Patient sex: F
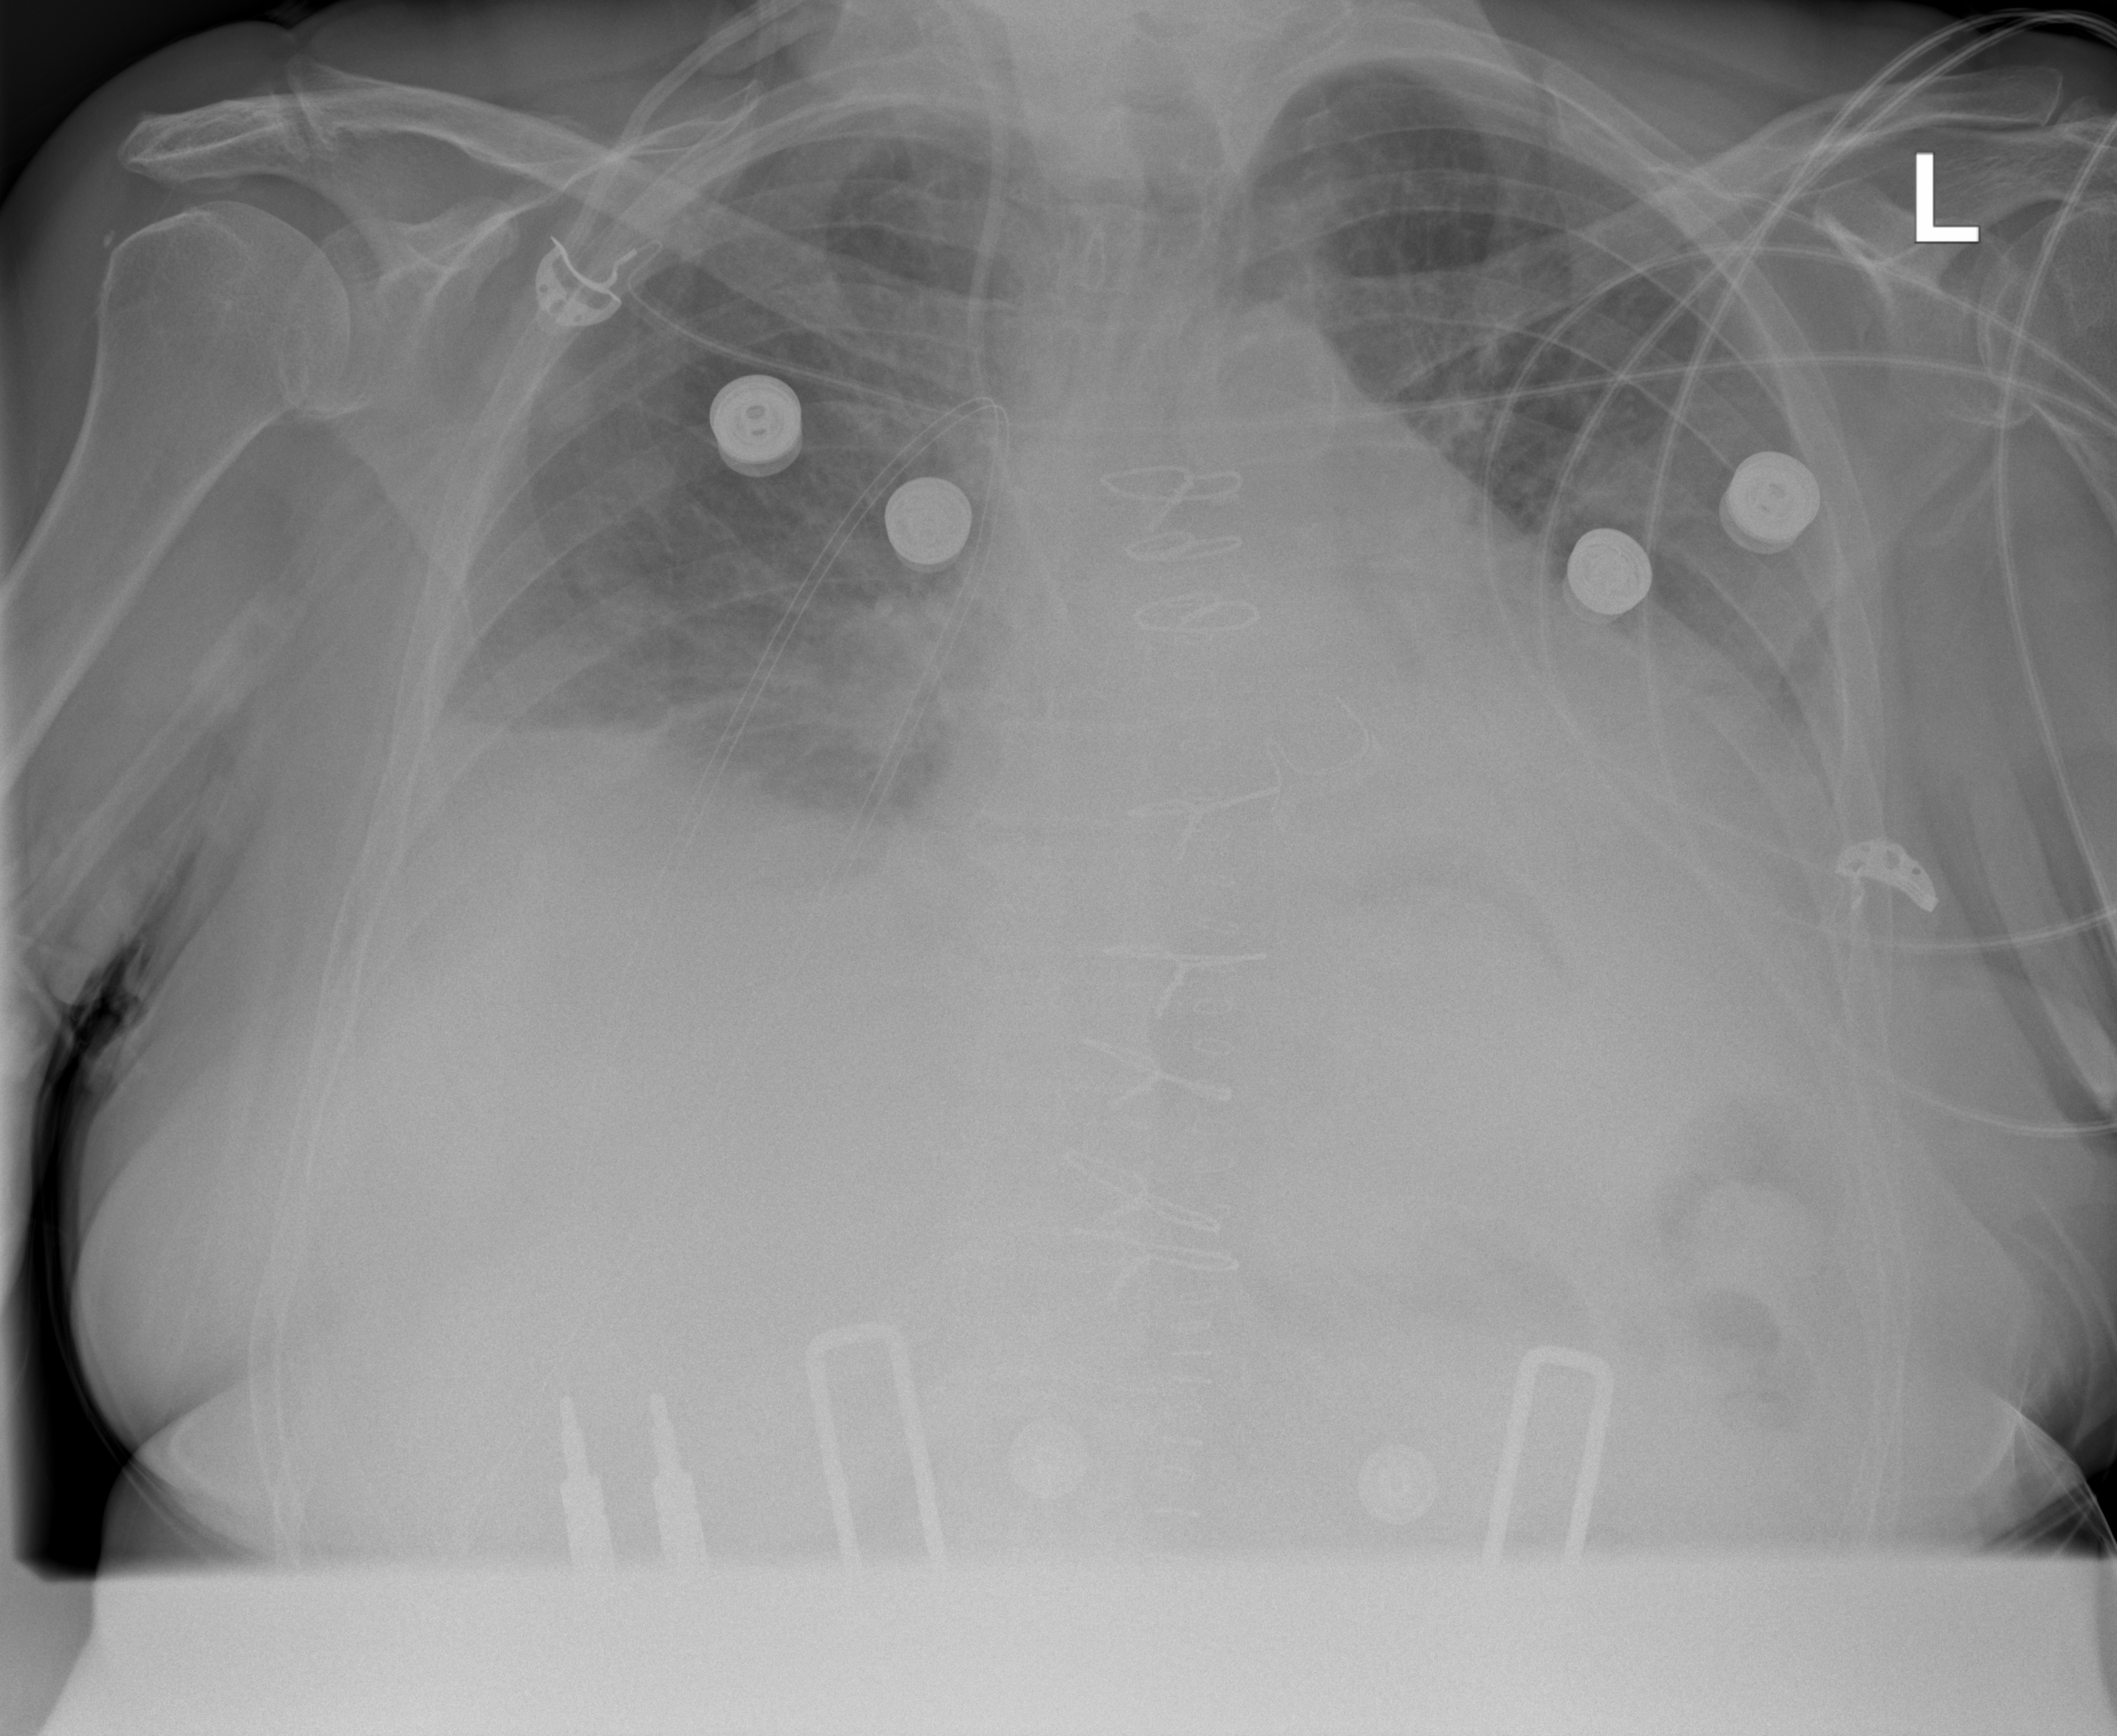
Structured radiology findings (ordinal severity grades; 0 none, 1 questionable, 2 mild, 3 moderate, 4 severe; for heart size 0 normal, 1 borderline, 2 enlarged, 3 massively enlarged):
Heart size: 2
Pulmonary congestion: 2
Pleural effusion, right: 2
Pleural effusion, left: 2
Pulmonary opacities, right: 2
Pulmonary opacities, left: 2
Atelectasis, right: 2
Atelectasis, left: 2